Aerial crown-view tile of a tropical tree (Barro Colorado Island, Panama), acquired 20250217:
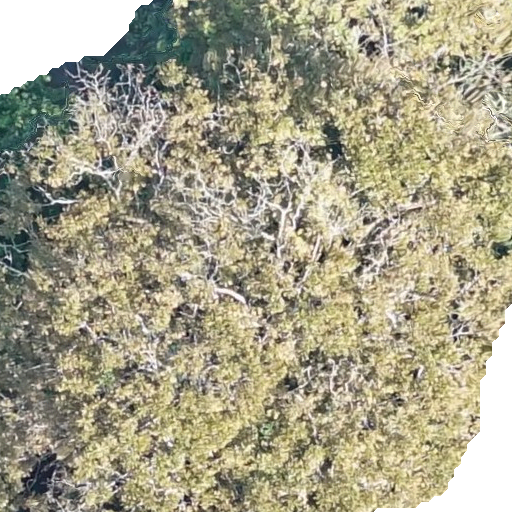
Species: Dipteryx oleifera
GBIF accepted scientific name: Dipteryx oleifera
Crown area: 464.285 m²